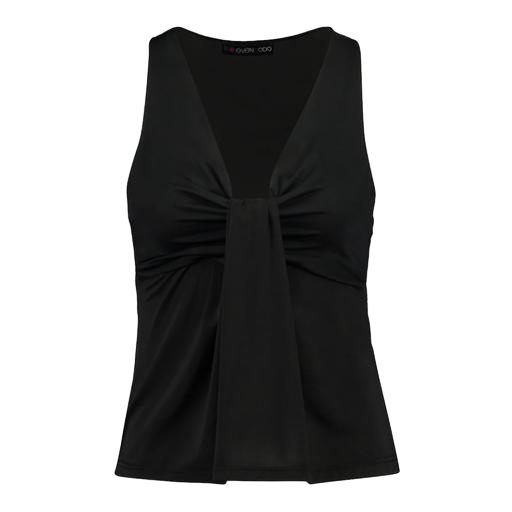
black tie-front tank, black tie-front top, black sara tie-front top, white background